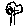
Label: tree